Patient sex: M
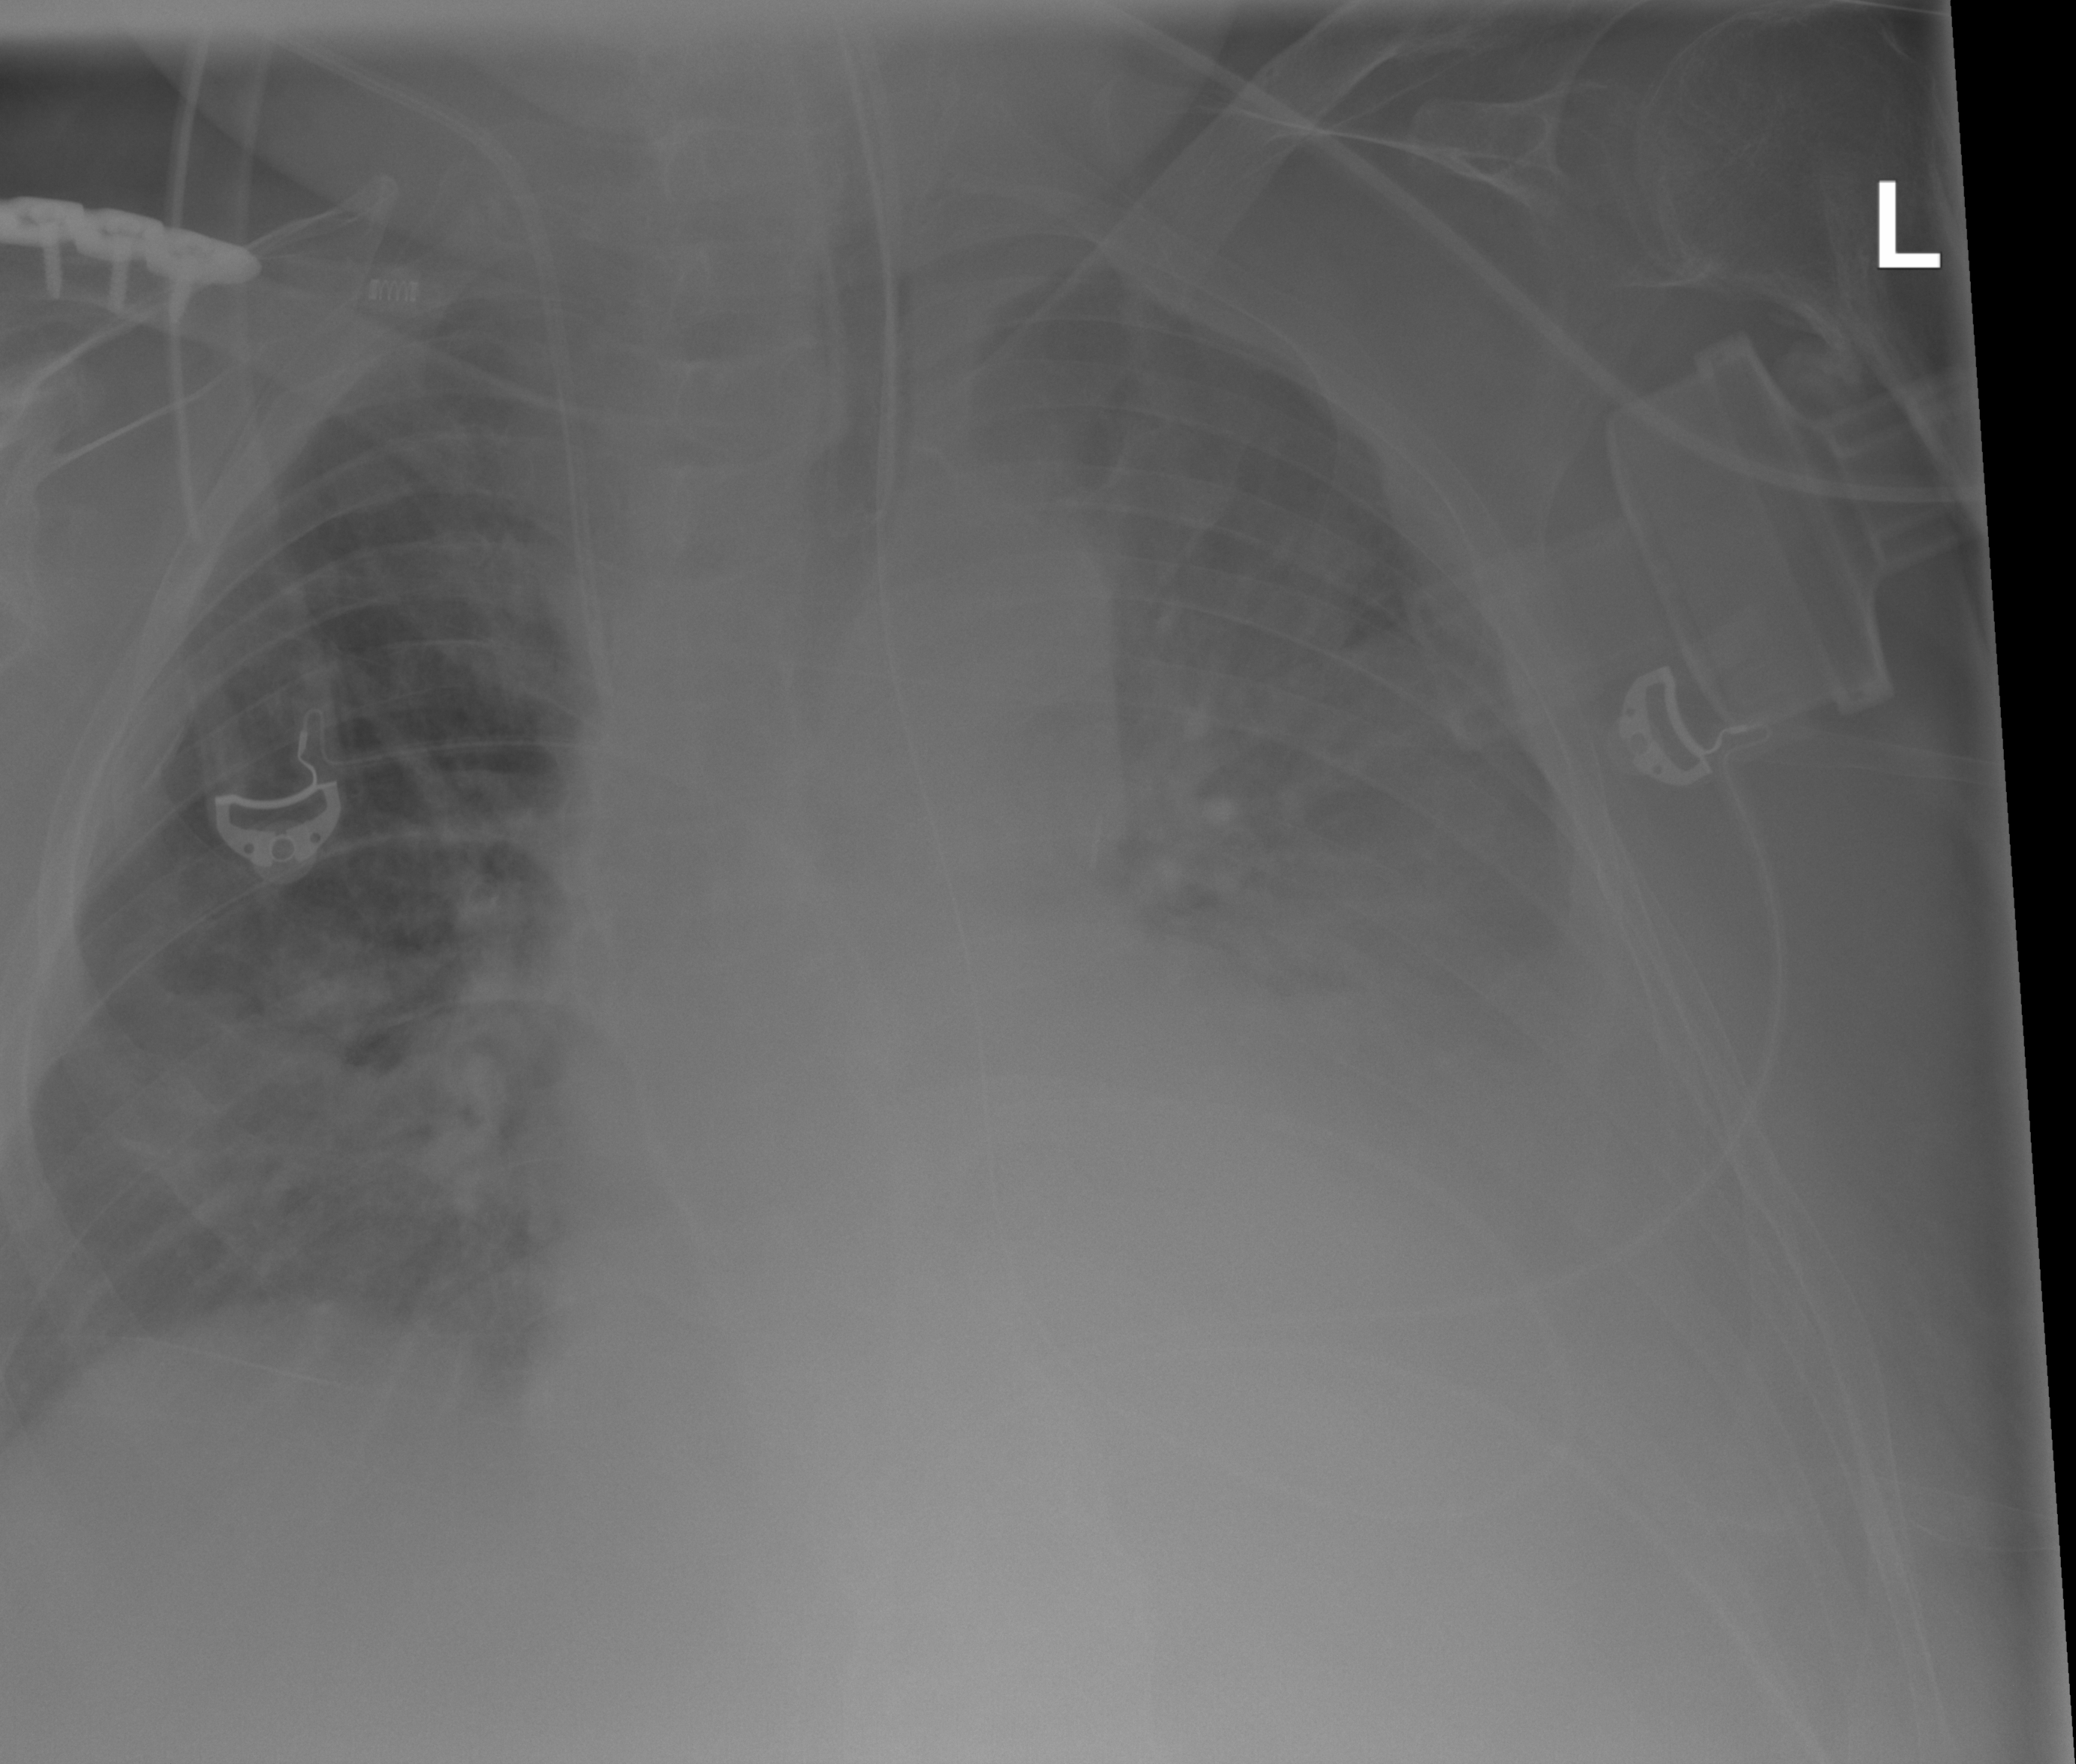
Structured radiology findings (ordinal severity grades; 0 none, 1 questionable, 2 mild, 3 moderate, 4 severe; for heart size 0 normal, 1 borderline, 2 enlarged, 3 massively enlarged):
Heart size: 2
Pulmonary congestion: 2
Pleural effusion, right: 0
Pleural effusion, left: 3
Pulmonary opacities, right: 2
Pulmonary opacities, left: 0
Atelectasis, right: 2
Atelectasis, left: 3